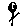
Label: cat